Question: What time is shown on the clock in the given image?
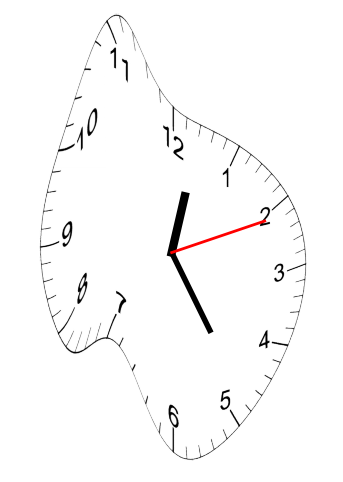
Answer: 12:24:11